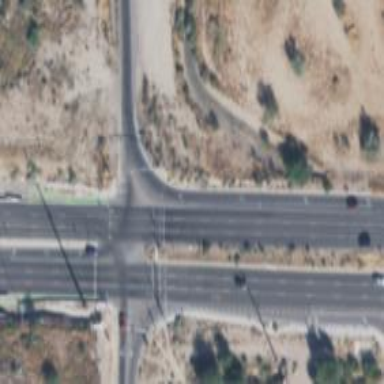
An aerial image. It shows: Unmarked crossing on the road.